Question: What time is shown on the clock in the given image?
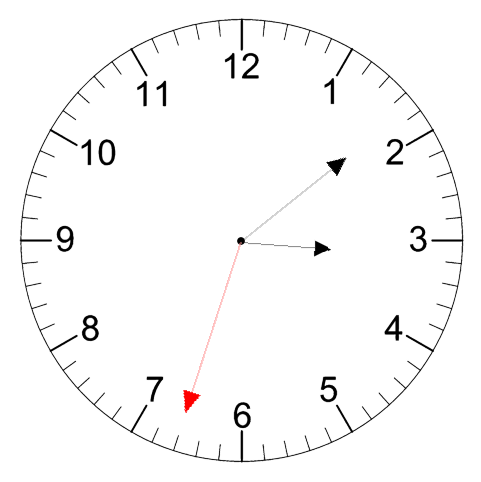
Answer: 03:08:33